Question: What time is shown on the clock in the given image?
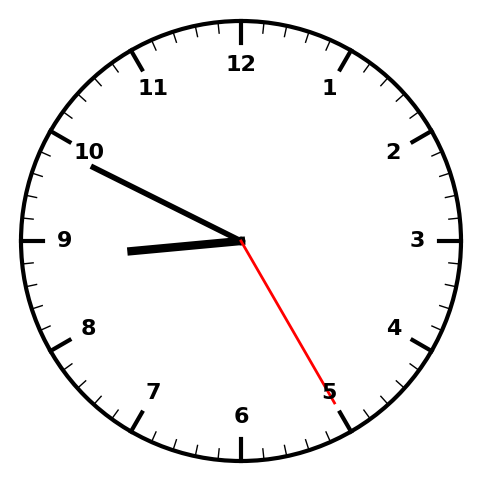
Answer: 08:49:25